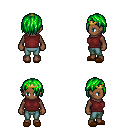
a pixel art fantasy rpg character, female body template, human, dark skin, maroon sleeveless shirt, teal pants, green bangs hairstyle, gold tiara, brown slippers, four views (front, back, left, right), 2x2 character sprite sheet, small pixel art, hard edges, no anti-aliasing